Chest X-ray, AP view. Patient: 60 years old, sex M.
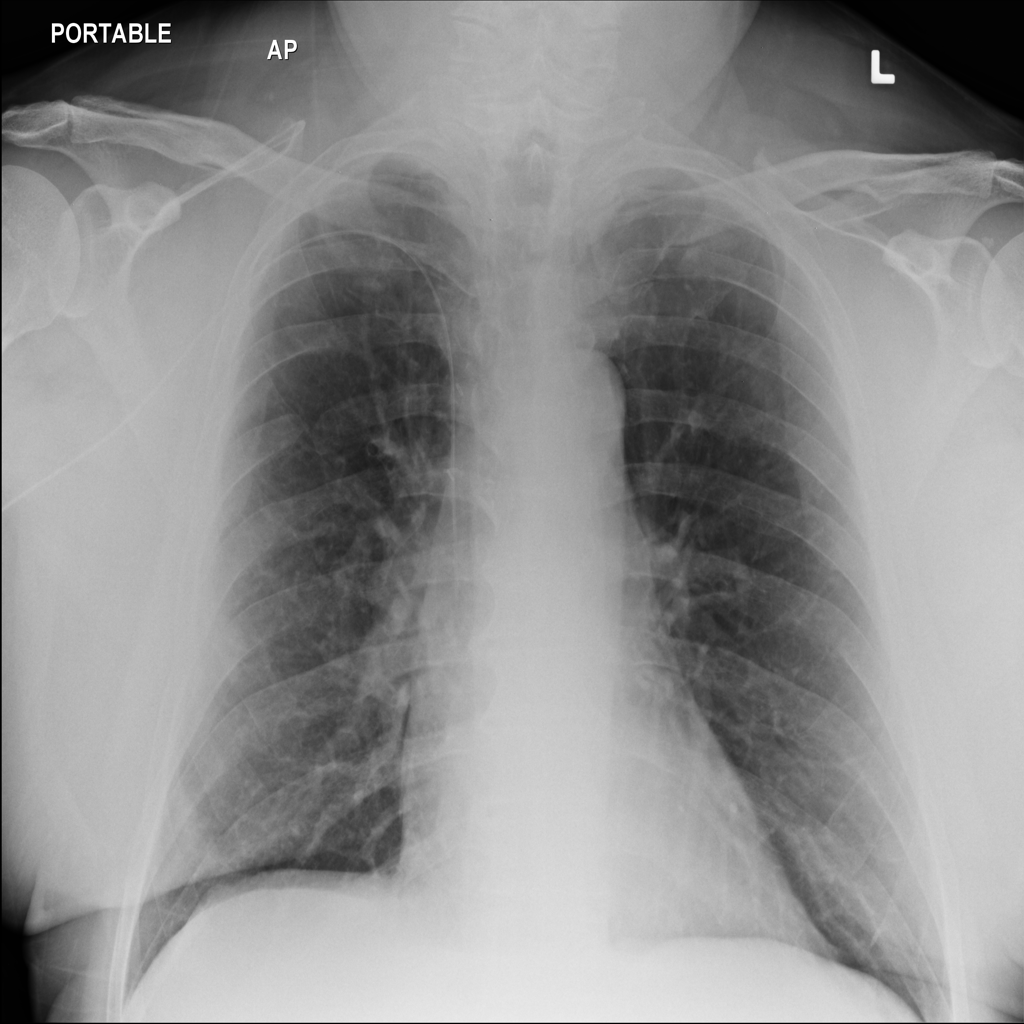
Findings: No Finding